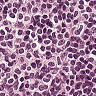
Metastatic tissue present: no